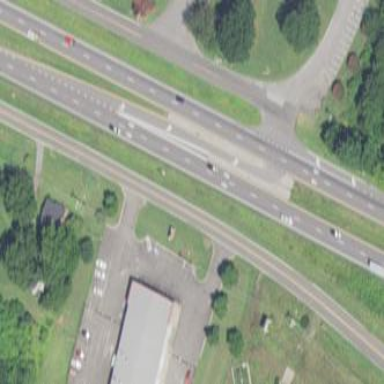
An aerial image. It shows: Asphalt area designated as trunk link for highways.